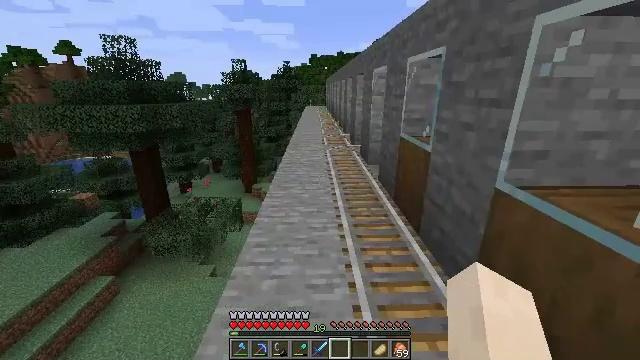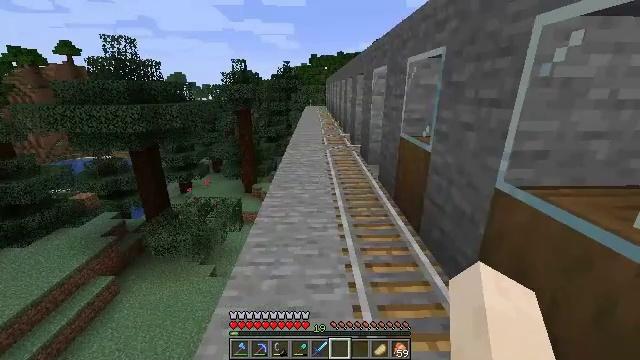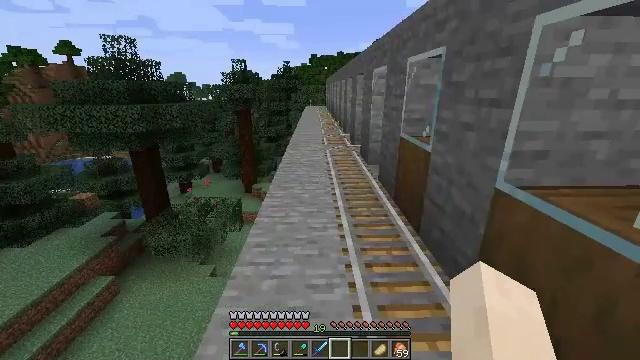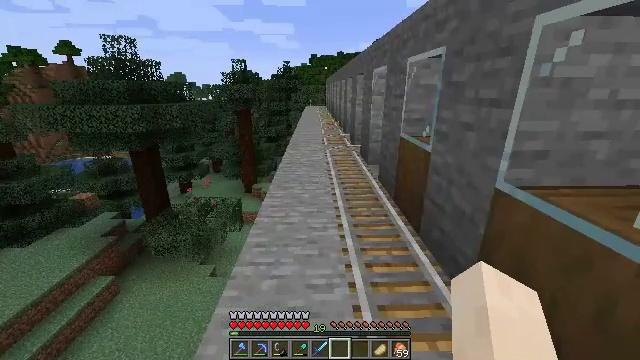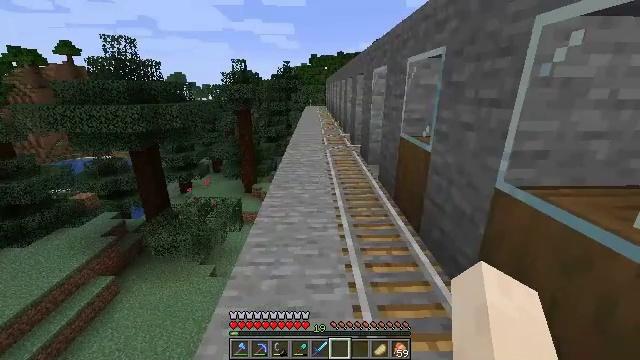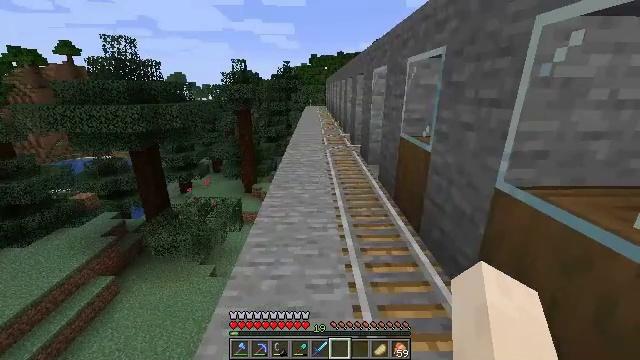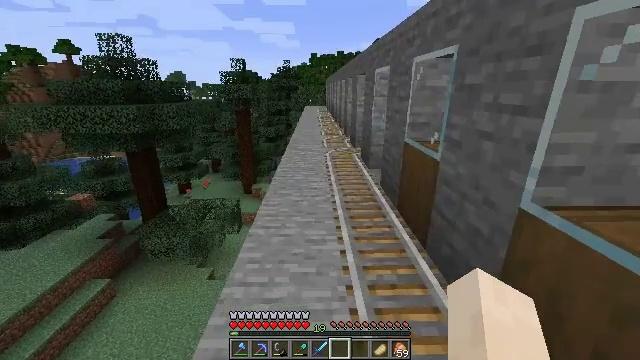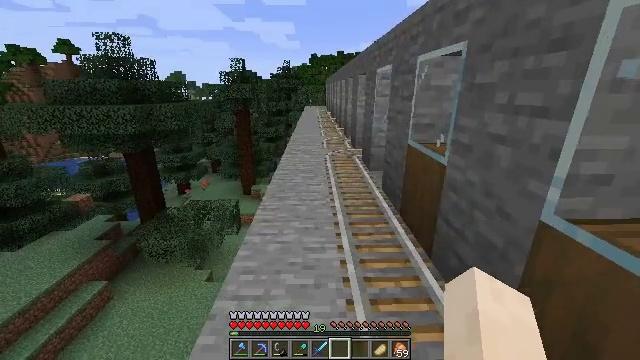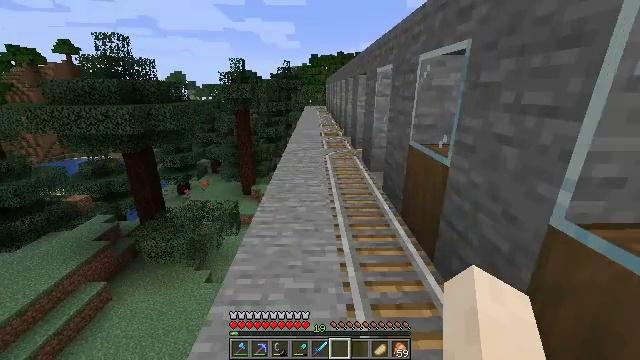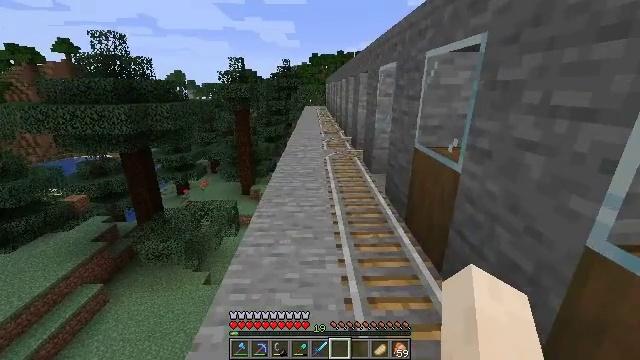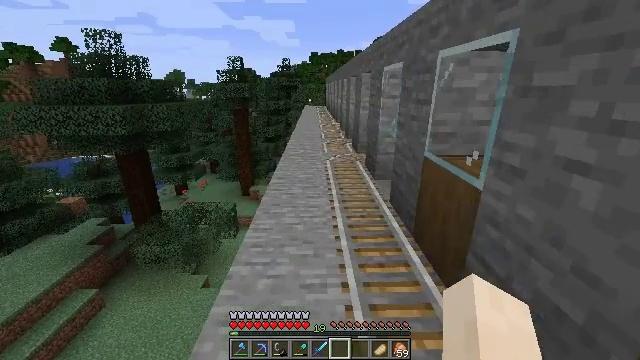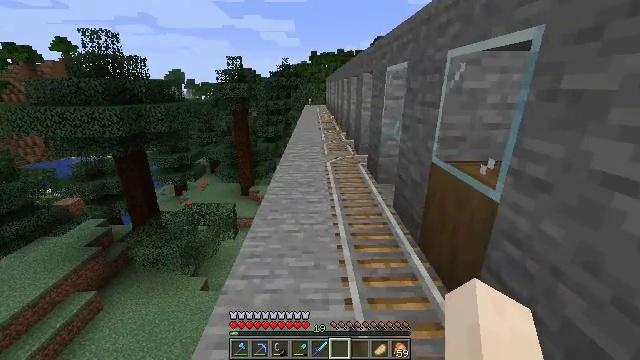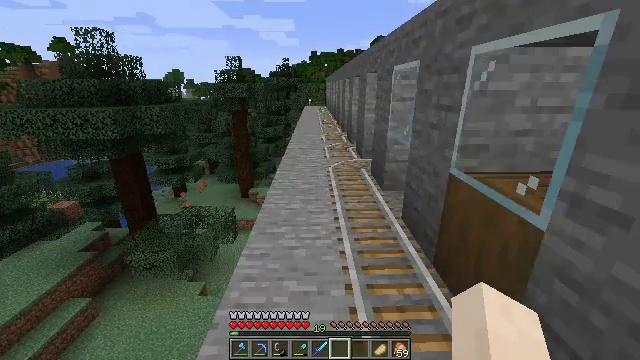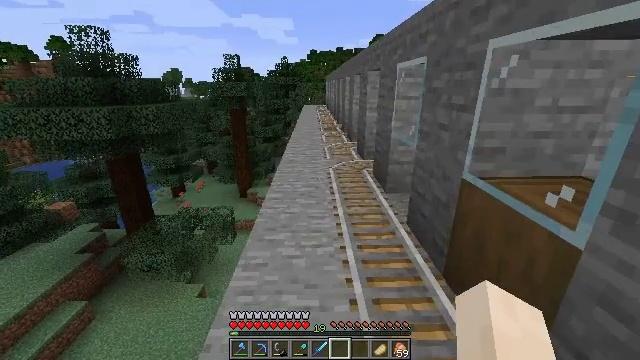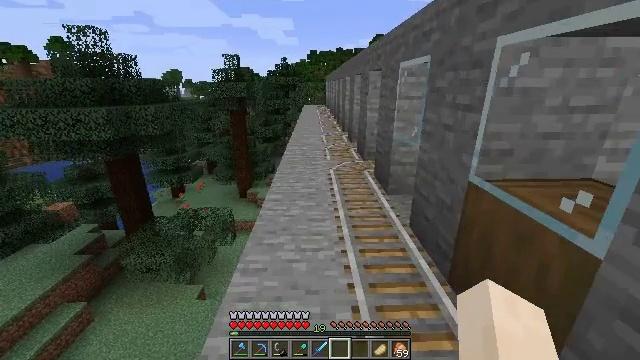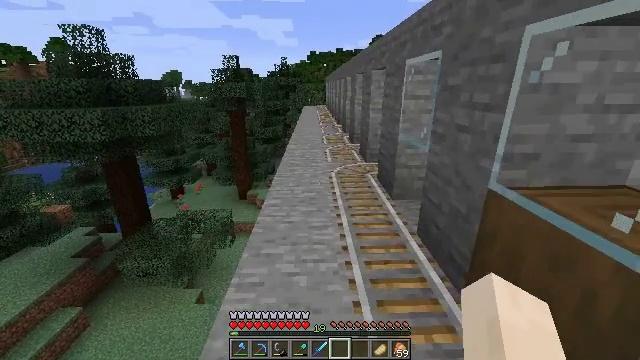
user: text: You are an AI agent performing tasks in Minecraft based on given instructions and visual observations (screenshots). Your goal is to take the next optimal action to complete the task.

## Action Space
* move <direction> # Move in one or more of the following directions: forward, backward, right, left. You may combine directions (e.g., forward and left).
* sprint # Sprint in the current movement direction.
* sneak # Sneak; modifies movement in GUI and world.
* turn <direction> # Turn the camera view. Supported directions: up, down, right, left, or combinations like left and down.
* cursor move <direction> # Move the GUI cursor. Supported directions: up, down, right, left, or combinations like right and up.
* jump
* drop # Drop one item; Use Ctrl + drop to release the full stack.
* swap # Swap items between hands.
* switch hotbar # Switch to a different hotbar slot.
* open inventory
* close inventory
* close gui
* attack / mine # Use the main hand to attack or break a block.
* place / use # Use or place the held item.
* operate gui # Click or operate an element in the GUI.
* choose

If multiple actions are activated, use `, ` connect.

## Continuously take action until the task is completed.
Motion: motion action
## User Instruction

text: Create a smooth stone slab at the crafting table.
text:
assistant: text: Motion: no_op
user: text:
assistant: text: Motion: no_op
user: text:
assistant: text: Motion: no_op
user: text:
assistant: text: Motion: no_op
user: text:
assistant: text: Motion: move forward
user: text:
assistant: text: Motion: move forward
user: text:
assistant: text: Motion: move forward
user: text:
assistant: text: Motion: move forward
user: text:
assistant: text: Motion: move forward
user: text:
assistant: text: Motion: move forward
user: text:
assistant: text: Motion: move forward
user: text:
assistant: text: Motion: move forward
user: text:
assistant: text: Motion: move forward
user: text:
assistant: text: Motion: move forward
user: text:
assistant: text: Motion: move forward
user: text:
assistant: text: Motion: move forward
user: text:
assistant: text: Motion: move forward
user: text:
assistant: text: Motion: move forward
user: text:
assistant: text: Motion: move forward
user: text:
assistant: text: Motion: move forward
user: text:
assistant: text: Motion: move forward
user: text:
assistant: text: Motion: move forward
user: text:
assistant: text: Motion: move forward
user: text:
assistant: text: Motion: move forward, sprint
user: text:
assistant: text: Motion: move forward, sprint
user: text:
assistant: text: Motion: move forward, sprint
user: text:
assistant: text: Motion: move forward, sprint
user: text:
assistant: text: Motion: move forward, sprint
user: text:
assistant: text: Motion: move forward, sprint
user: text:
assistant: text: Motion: sprint